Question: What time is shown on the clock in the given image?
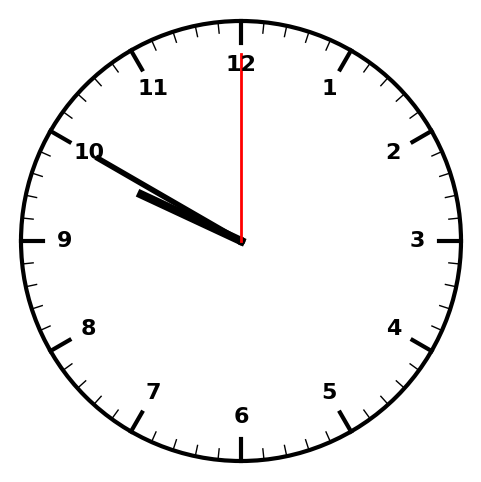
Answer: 09:50:00